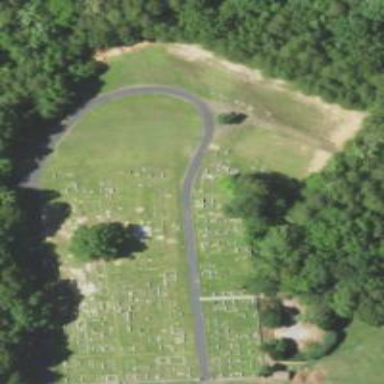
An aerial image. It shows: Cemetery.